Interaction volume radius: 5 \u00c5
Interaction volume height: 30 \u00c5
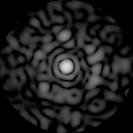
Disorder parameter: 0.8144